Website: crate-barrel
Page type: review-order
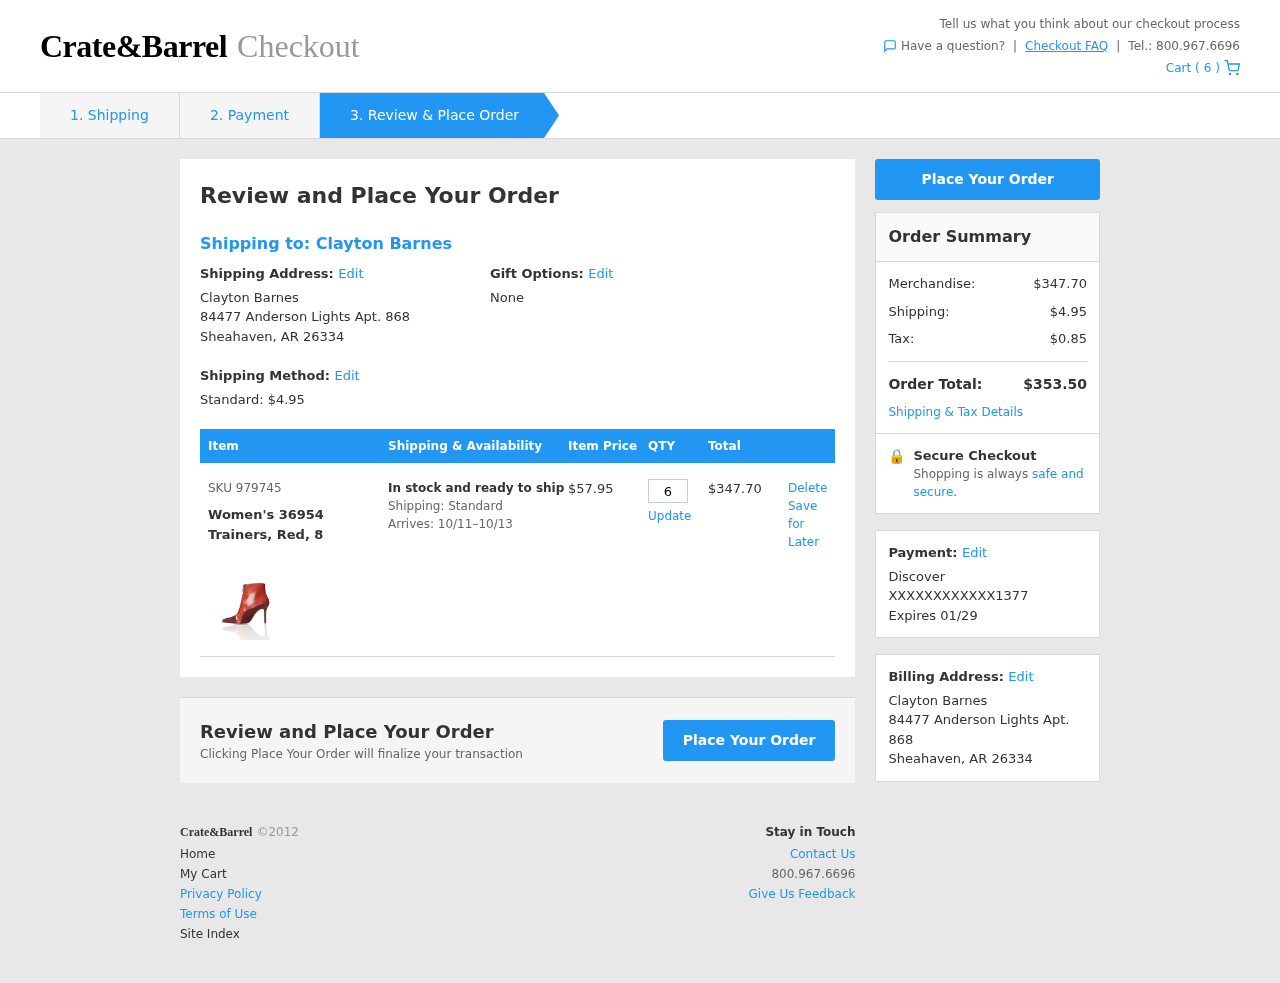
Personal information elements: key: PII_CARD_LAST4
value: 1377
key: PII_CARD_TYPE
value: Discover
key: PII_FULLNAME
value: Clayton Barnes
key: PII_FULLNAME2
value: Clayton Barnes
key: PII_STREET
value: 84477 Anderson Lights Apt. 868
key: PII_CITY2
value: Sheahaven
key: PII_STATE_ABBR2
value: AR
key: PII_POSTCODE
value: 26334
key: PII_POSTCODE_FULL
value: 26334
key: PII_POSTCODE_NUMERIC
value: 26334
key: PII_CARD_EXPIRY
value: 01/29
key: PII_FULLNAME3
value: Clayton Barnes
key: PII_CITY3
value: Sheahaven
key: PII_STATE_ABBR3
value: AR
Product elements: key: PRODUCT1_NAME
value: Women's 36954 Trainers, Red, 8
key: PRODUCT1_PRICE
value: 57.95
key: PRODUCT1_QUANTITY
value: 6
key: PRODUCT1_SKU
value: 979745
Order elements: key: ORDER_NUM_ITEMS
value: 6
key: ORDER_SHIPPING_COST
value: $4.95
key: ORDER_DELIVERY_DATE
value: Arrives: 10/11–10/13
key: ORDER_SUBTOTAL
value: $347.70
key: ORDER_SUBTOTAL2
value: $347.70
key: ORDER_SHIPPING_COST2
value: $4.95
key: ORDER_TAX
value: $0.85
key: ORDER_TOTAL
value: $353.50